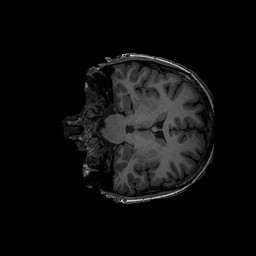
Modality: T1w
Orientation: coronal
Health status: ill
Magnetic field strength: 3 T